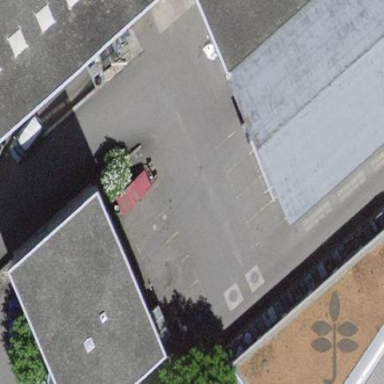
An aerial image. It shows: Office building.